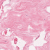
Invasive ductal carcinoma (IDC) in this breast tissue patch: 0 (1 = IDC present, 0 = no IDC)